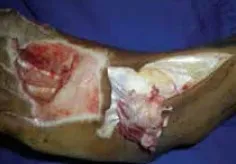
Retail dissected with ligation of the anterior tibial vessel.
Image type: medical_photograph (other_medical_photograph)